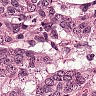
Metastatic tissue present: yes